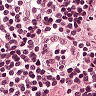
Metastatic tissue present: no